Field crop: maize
Growth stage: 2
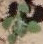
Species: chenopodium